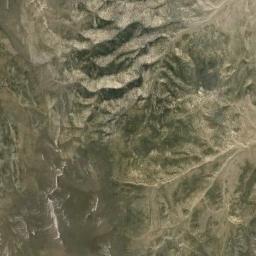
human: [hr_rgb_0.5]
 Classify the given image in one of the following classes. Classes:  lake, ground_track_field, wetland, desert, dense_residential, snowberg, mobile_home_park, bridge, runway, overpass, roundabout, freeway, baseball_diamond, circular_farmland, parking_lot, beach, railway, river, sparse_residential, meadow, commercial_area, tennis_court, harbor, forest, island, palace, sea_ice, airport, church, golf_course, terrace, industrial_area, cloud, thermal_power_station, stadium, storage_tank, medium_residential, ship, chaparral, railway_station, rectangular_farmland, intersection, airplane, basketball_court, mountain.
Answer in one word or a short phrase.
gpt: mountain